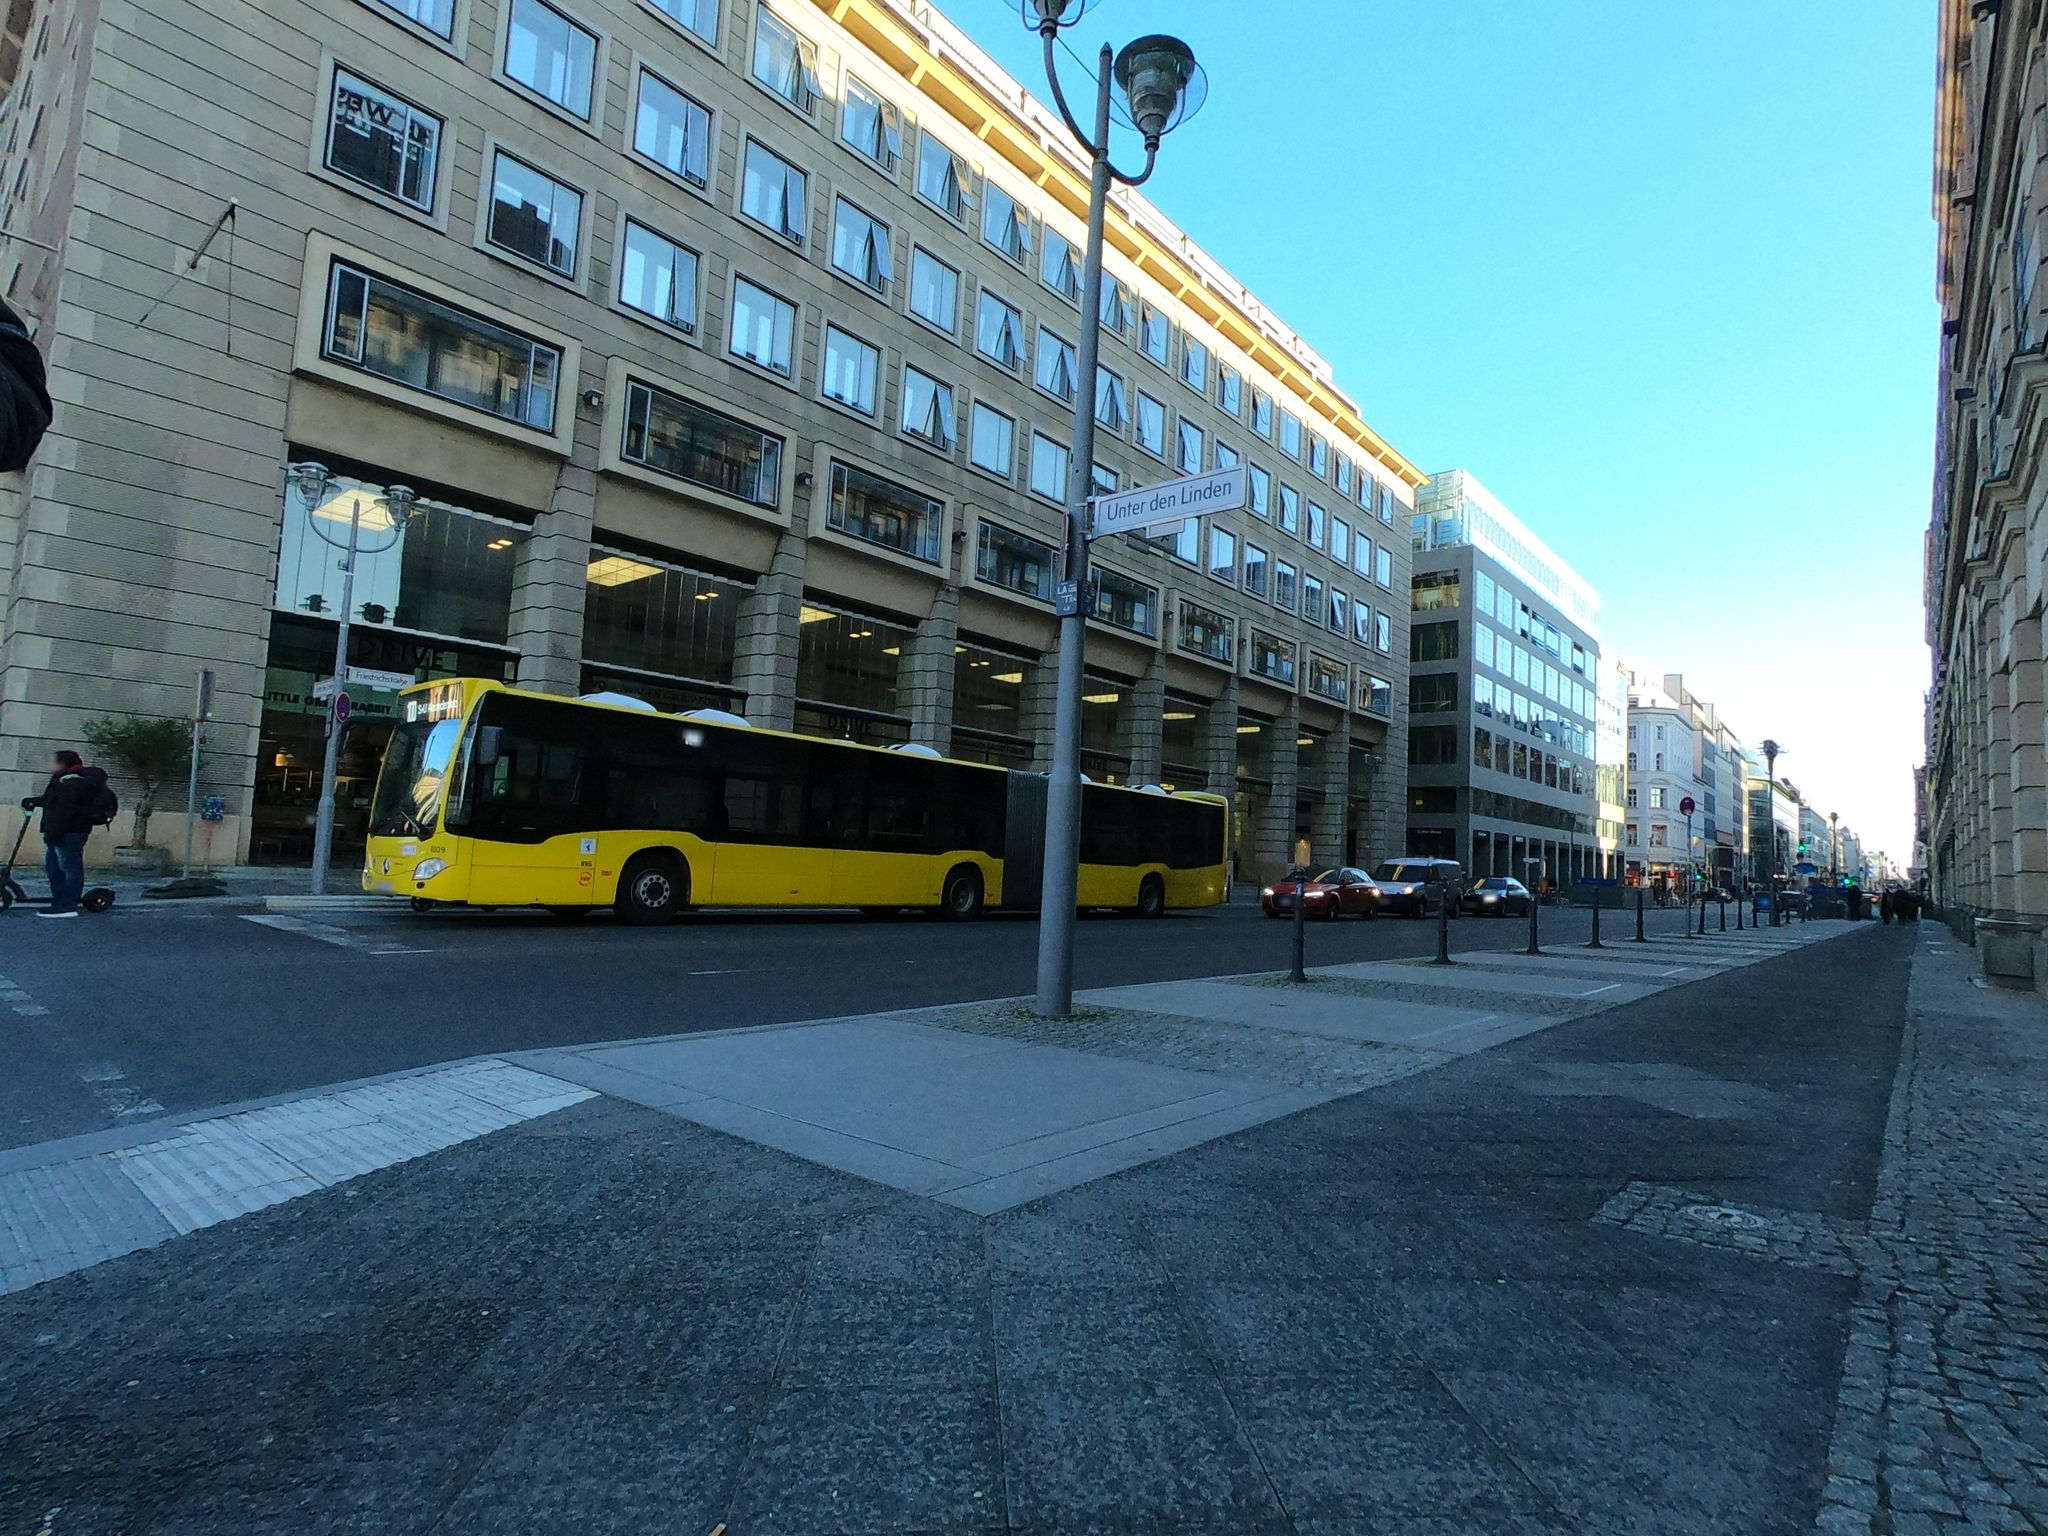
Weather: clear
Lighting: day
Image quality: good
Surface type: walking surface
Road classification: footway
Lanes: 4
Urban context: urban centre
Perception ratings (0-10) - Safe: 2.73, Lively: 8.91, Beautiful: 7.23, Boring: 5.66, Depressing: 3.93, Wealthy: 7.16